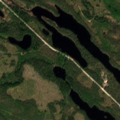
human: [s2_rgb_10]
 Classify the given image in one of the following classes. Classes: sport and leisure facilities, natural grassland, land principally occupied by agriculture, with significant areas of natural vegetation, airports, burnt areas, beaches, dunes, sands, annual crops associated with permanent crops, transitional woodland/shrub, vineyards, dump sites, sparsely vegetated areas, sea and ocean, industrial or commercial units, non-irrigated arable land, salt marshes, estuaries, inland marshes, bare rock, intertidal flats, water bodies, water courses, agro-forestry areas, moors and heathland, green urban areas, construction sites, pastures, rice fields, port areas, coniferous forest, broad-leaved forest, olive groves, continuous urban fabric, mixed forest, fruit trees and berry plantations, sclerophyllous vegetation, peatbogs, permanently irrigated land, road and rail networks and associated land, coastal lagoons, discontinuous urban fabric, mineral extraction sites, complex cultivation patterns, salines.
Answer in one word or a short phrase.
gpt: coniferous forest, transitional woodland/shrub, water bodies